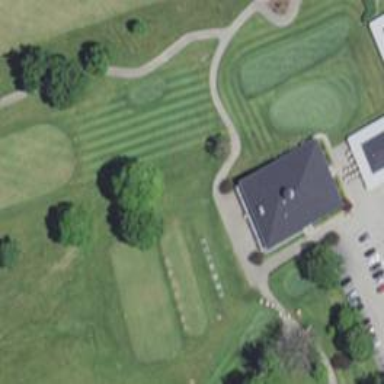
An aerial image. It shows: Service road used as golf cart path.